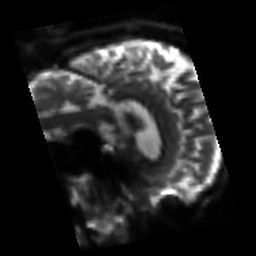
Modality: sbref
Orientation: sagittal
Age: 63
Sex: male
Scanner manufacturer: siemens
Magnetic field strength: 3 T
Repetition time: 3.2 s
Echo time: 0.081 s